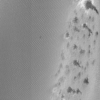
Label: not_dusty